Question: In my application, I require a loading screen for many of my pages.
How can I create a similar loading effect as seen in the screenshot below?

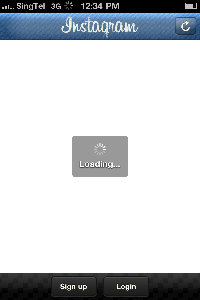
Answer: Checkout MBProgressHUD: <URL>